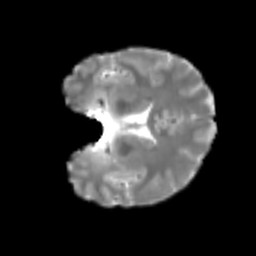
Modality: T2w
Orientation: coronal
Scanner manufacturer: siemens
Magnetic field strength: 3 T
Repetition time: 4 s
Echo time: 0.0594 s